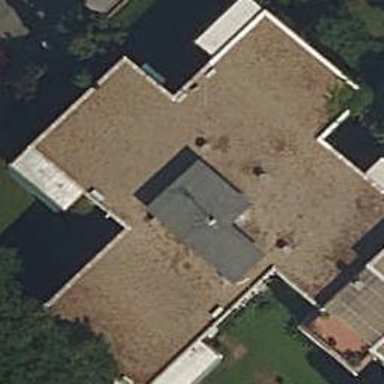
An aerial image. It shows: Residential building.